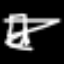
Label: chair